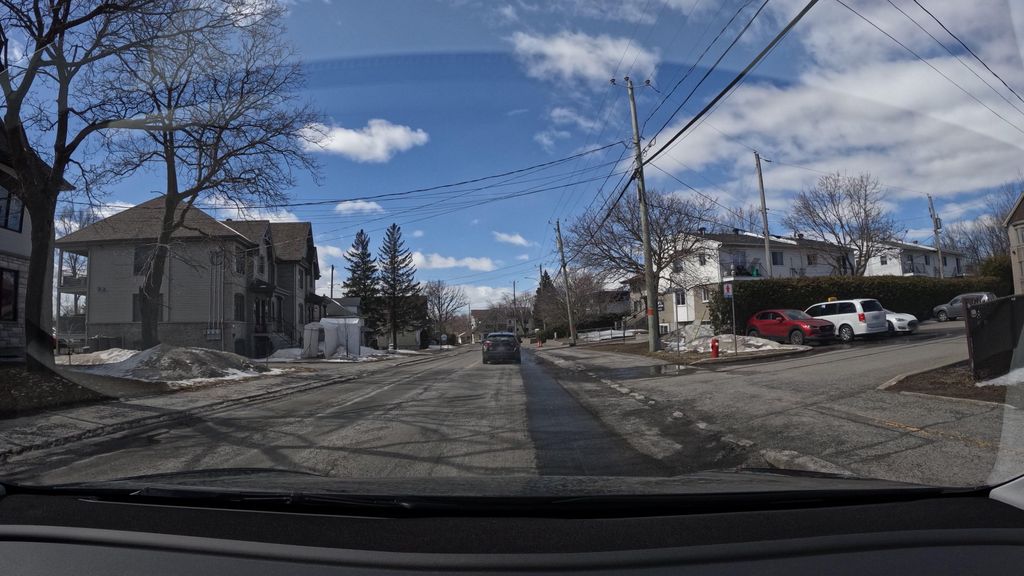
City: montreal